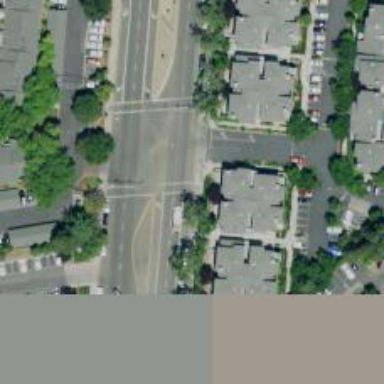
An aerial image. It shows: Solid stop line on the road.